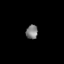
Tissue: lung
Cell type: Others
Senescence score: 0.2057
Nuclear area (px): 164
Mean DAPI intensity: 124.537